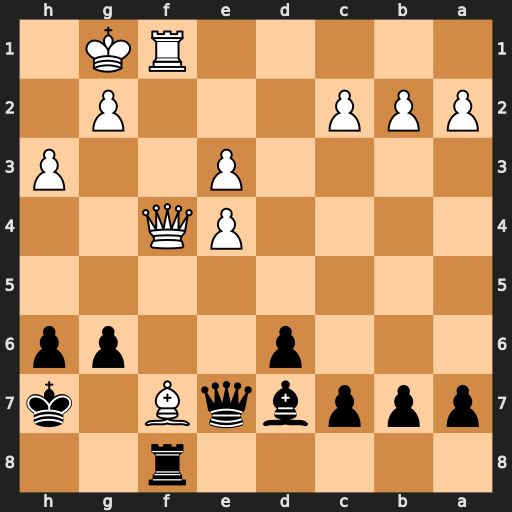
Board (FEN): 5r2/pppbqB1k/3p2pp/8/4PQ2/4P2P/PPP3P1/5RK1
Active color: b
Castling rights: -
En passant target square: -
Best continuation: Kg7 Qg3 Rxf7